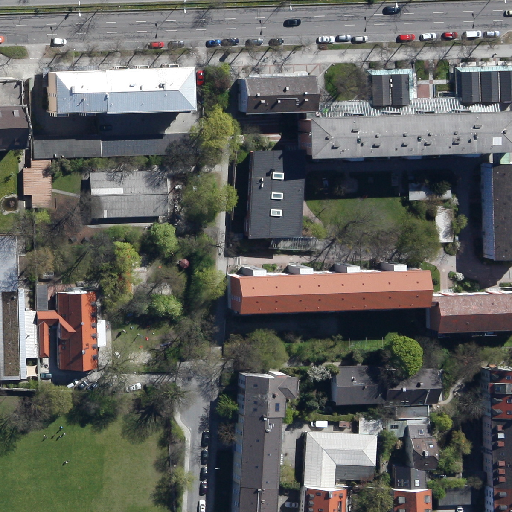
Referring expression: van